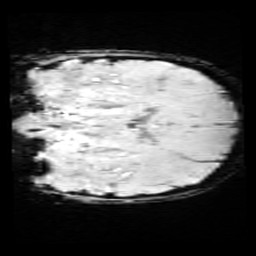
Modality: SWI
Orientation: coronal
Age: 12
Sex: female
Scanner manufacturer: siemens
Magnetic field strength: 3 T
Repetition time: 0.027 s
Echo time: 0.02 s